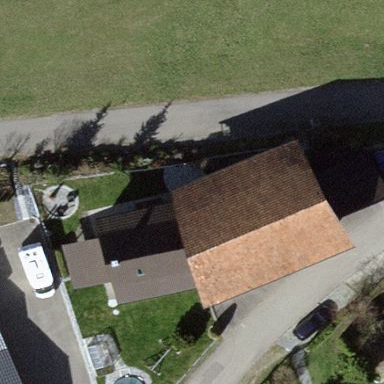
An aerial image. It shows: Simple house.